Interaction volume radius: 5 \u00c5
Interaction volume height: 10 \u00c5
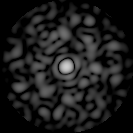
Disorder parameter: 0.8912